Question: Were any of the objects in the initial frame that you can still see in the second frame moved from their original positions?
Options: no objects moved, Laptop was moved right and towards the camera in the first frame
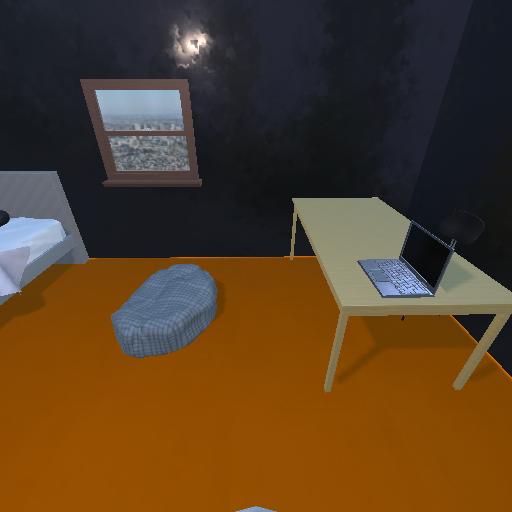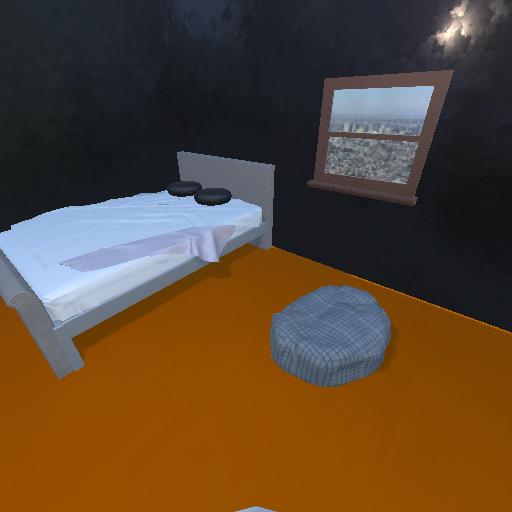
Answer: no objects moved